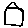
Label: house